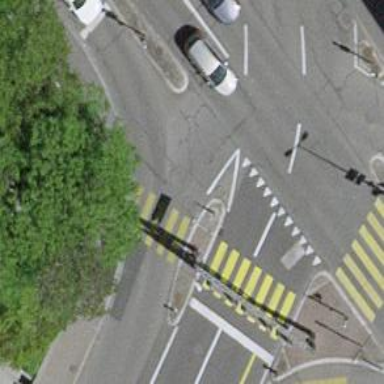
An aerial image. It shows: Traffic calming island.